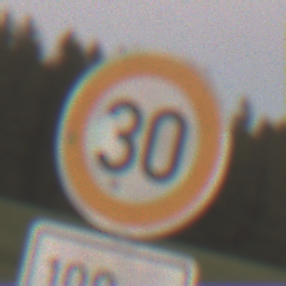
Verkehrszeichen: Geschwindigkeit30
Zusatzzeichen unten: Entfernungsangaben1
Umgebung: Outdoor, Nature
Tageszeit: SunriseSunset
Wetter: Clear
Licht: Natural
Jahreszeit: NotSpecified
Kontrast: LowContrast